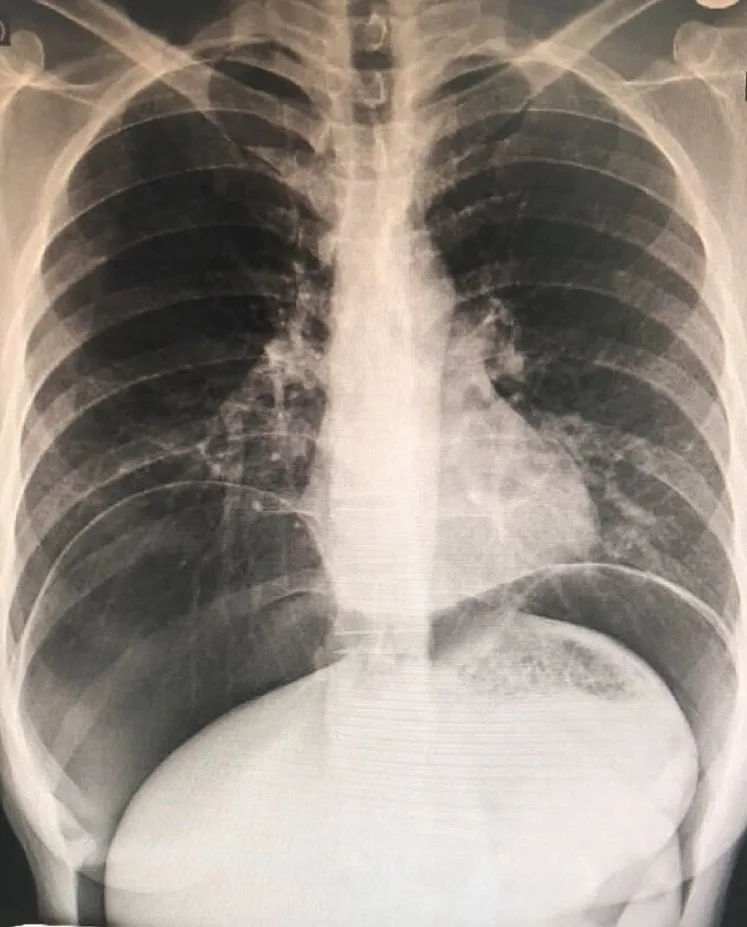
Chest x-ray showed significant bilateral pneumoperitoneum with notice of the gastric band.
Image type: radiology (x_ray)